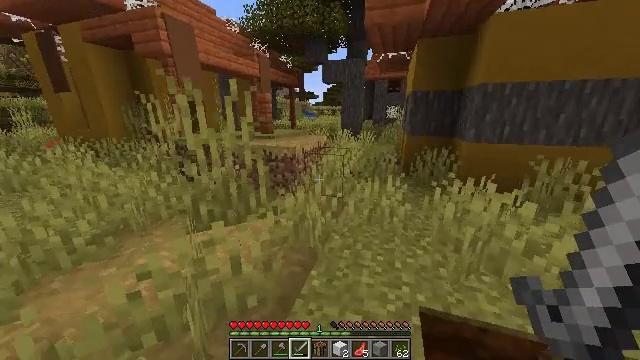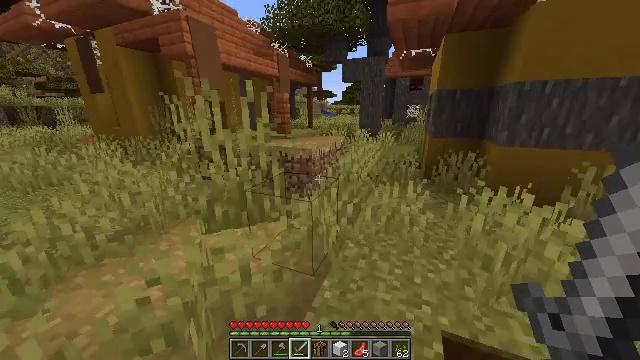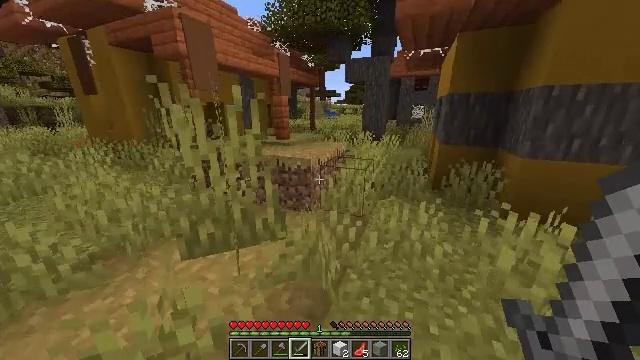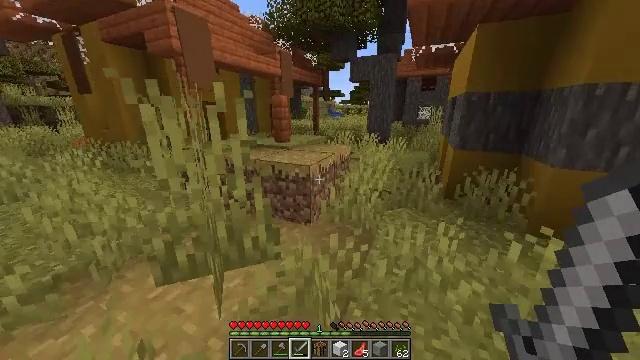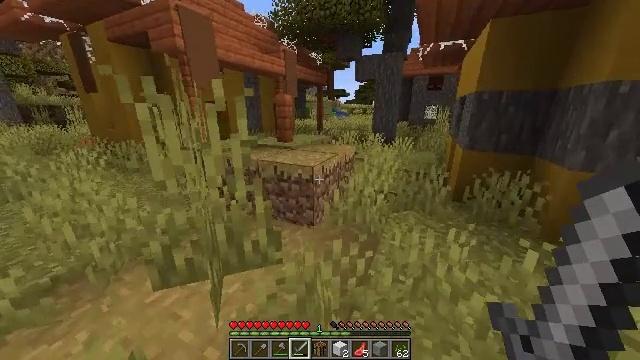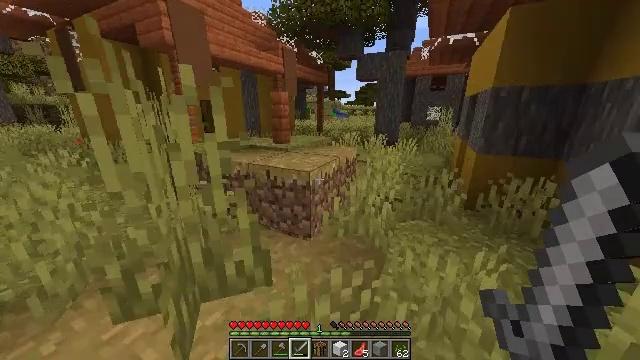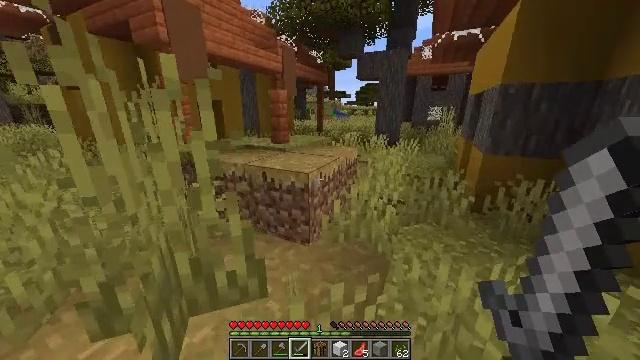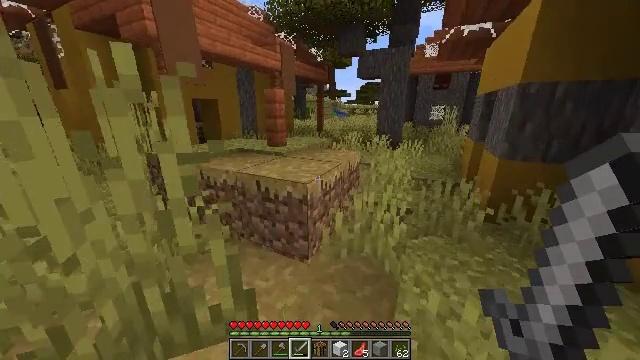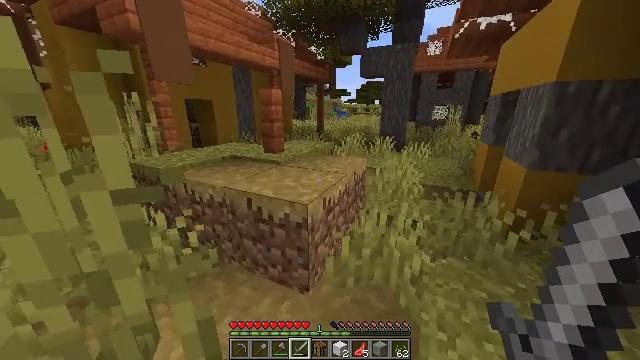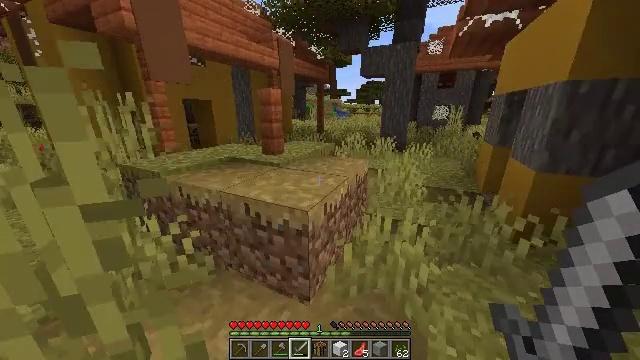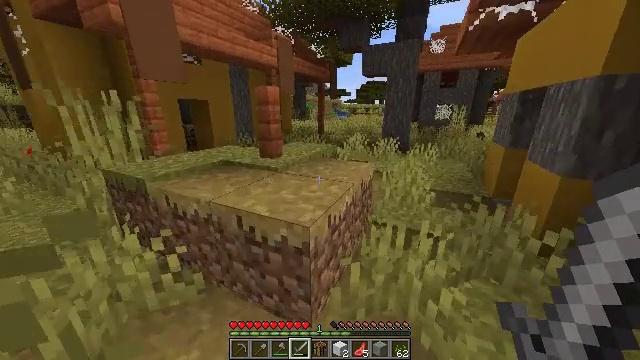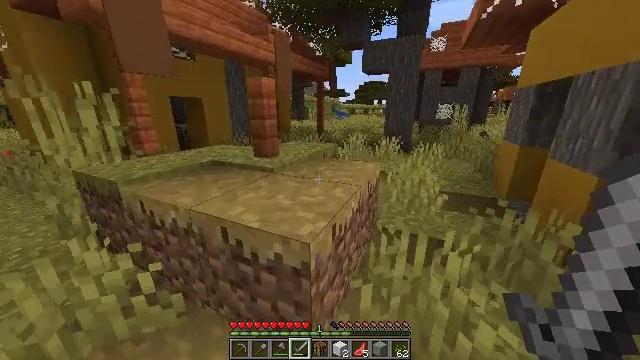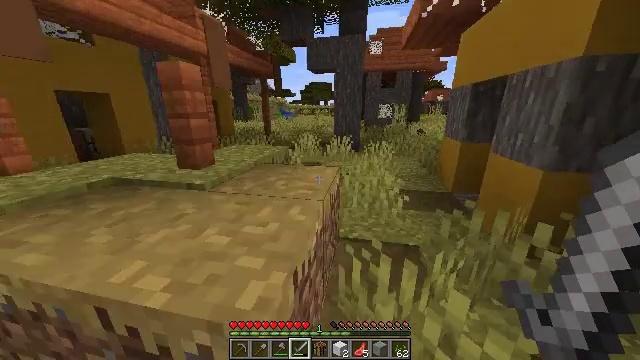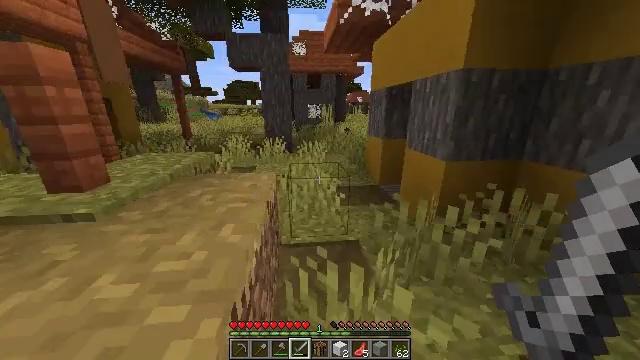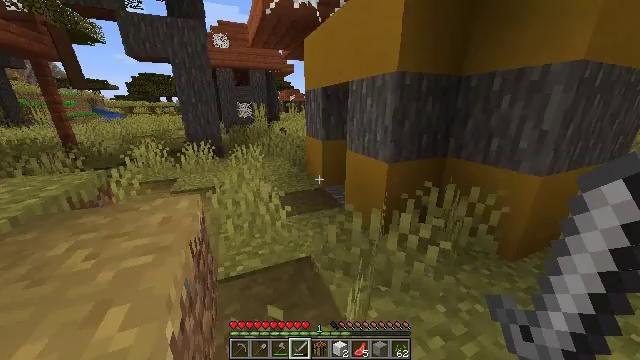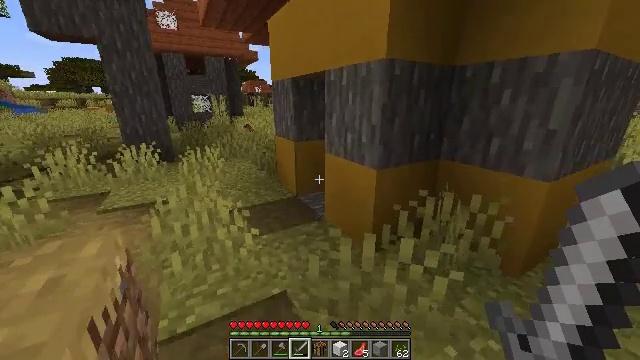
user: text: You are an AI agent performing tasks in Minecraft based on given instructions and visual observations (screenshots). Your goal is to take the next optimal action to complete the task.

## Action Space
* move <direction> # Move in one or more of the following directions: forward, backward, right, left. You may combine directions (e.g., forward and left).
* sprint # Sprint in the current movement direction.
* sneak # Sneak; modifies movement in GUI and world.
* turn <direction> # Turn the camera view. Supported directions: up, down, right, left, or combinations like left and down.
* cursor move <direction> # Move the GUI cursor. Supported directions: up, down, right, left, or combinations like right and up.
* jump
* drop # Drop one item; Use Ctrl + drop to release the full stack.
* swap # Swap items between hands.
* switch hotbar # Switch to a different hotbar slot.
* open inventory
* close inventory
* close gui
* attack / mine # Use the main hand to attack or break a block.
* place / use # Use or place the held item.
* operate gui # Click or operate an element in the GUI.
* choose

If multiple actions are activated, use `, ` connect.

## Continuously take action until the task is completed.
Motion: motion action
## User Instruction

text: Destroy the orange bed to move it.
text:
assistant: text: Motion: move forward, sprint, turn left
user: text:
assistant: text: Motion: move forward, sprint
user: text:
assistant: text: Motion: move forward, sprint, turn left
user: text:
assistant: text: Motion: move forward, sprint, turn left
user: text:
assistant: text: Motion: move forward, sprint
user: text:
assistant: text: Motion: move forward, sprint
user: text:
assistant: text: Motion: move forward, sprint
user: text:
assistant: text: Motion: move forward, sprint
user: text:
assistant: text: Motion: move forward, sprint
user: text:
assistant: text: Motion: move forward, sprint
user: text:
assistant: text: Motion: move forward, sprint
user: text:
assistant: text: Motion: move forward, sprint, turn right
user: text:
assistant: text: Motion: move forward, sprint, turn right
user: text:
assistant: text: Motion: move forward, turn right
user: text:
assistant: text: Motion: move forward, turn right
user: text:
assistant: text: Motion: move forward
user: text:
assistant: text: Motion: move forward
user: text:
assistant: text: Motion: move forward, turn left
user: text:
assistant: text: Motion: move forward, turn left
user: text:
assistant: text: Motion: move forward, turn left
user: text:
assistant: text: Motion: move forward and move left
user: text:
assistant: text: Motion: move forward and move left
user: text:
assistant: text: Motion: move forward and move left, turn right
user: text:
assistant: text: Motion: move forward and move left, turn right
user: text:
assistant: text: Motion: move forward and move left, turn right
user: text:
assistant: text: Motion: move forward and move left, turn right
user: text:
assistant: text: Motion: move forward and move left, turn right
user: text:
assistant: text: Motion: move forward, turn right
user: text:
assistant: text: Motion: no_op
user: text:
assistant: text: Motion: turn right